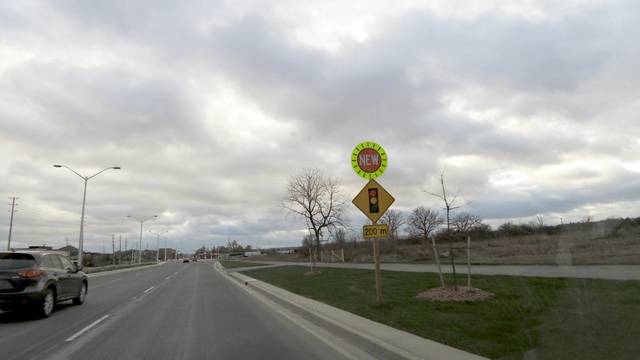
Region: Canada
Coordinates: 43.442, -79.769